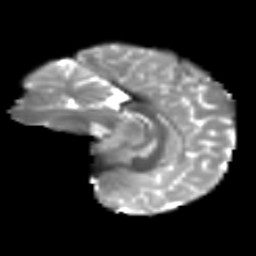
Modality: T2w
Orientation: sagittal
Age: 15
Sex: female
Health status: ill
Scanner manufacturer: ge
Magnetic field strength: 3 T
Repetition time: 6.752 s
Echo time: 0.079 s